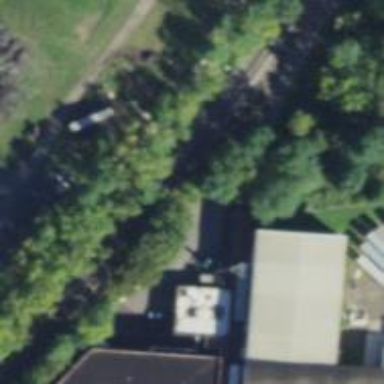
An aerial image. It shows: Railway spur service.